Question: I'm trying to draw a scatter plot with a fitted dotted line.
'''
plt.scatter(x, y, s=z, alpha=0.5)
m, b = np.polyfit(x, y, 1)
y = [(m*i) + b for i in x]
plt.plot(x, y,':' )
'''
I attach the result. My problem is that the entire length of the line doesn't appear dotted, only the end of it. I tried to change it to dashed line and again I had the same problem. Is it a problem with the image resolution?

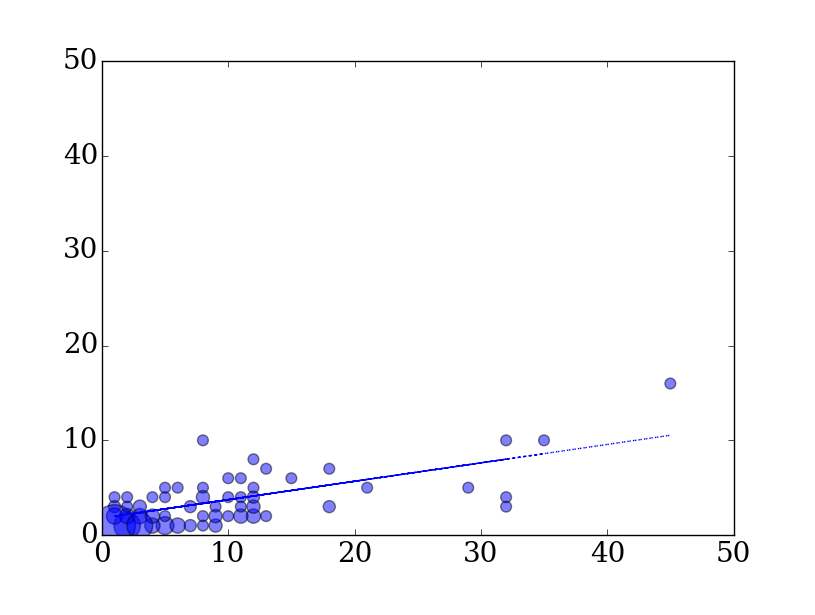
Answer: The entire line is dotted; the issue is probably a couple things; that you have points in x very close to each other at the lower values, and they may not be sorted. In the former case the points are so cramped that the dotted line appears solid unless you zoom way in, and in the latter case the line will overlay itself making it look solid.
You can get around that by only plotting the endpoints of your line, or by creating a new set of sparser x values over which to plot your line fit.